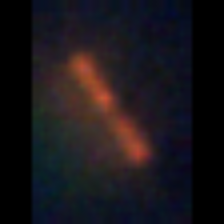
Taxon: Pennate
Group: Diatoms